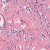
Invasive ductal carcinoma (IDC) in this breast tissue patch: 1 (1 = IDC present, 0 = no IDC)